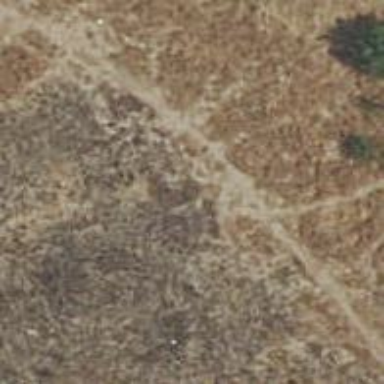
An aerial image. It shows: Ground path.